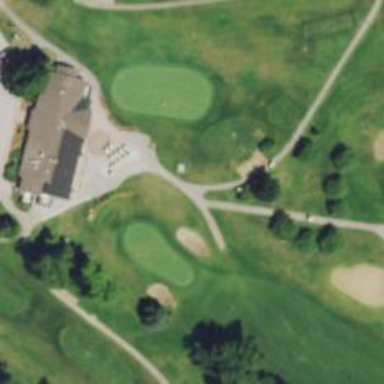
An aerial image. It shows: Path used for both walking and golf.